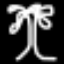
Label: palm tree